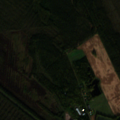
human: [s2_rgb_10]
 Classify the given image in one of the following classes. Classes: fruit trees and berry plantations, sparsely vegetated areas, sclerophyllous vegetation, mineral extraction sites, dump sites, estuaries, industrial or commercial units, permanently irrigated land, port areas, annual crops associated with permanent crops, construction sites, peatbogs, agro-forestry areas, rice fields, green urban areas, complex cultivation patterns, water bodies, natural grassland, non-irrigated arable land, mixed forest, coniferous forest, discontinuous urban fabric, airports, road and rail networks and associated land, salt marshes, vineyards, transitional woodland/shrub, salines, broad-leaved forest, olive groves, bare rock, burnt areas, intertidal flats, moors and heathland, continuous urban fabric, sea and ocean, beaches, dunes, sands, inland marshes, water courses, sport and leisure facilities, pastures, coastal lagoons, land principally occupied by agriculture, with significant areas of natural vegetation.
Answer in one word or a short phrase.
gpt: industrial or commercial units, non-irrigated arable land, coniferous forest, mixed forest, transitional woodland/shrub